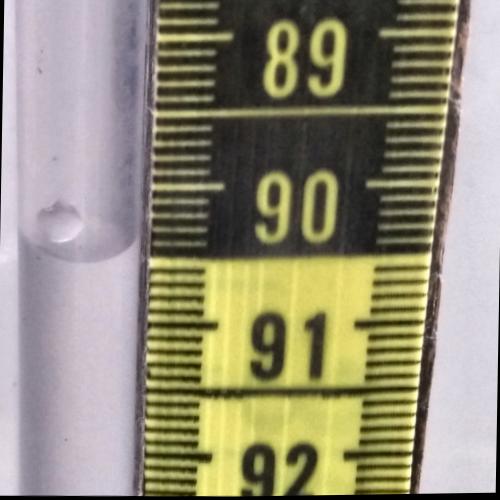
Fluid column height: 90.5 cm